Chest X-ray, PA view. Patient: 83 years old, sex M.
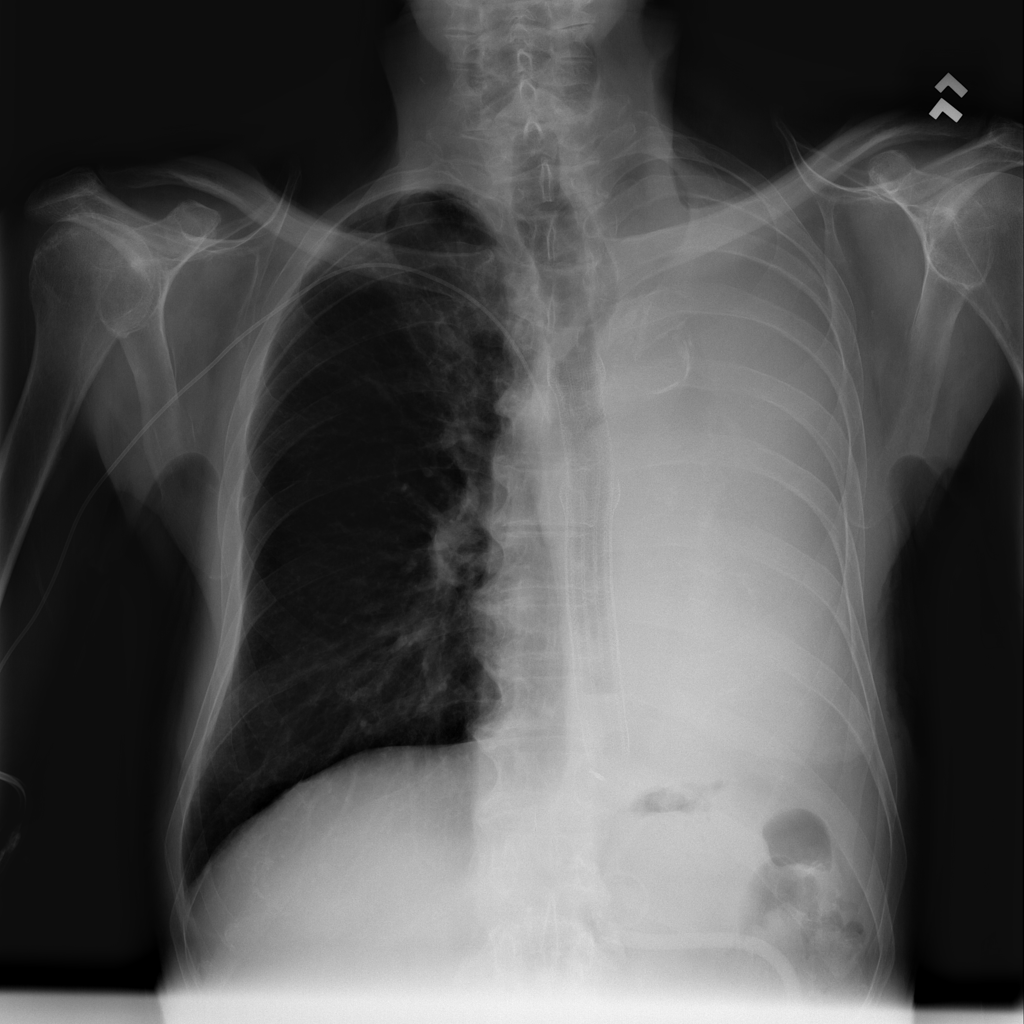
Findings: No Finding